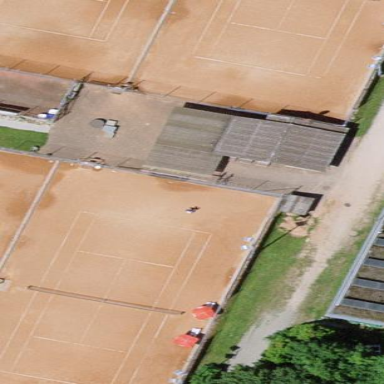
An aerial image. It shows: Tartan tennis court in leisure land pitch.